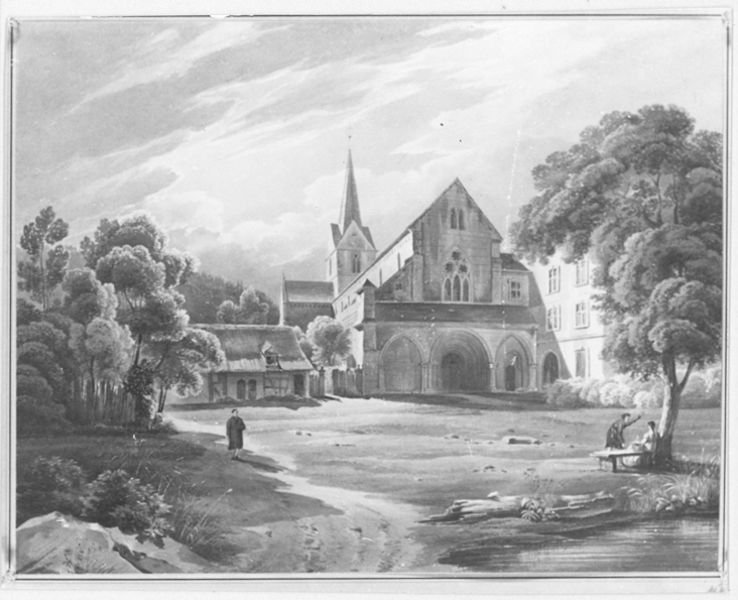
Titel: Ansicht des Klosters Tennenbach
Künstler: Carl Ludwig Frommel
Standort: Karlsruhe
Institution: Staatliche Kunsthalle Karlsruhe
Schlagwörter: baum, blätter, dunkel, felsen, gemälde, hand, himmel, mann, schatten, wasser, weiß, wolken, aquarell, bäume, fluss, frauen, kirchturm, landschaft, menschen, see, sitzen, stadt, teich, ufer, damen, fenster, frankreich, frau, geste, grau, hell, hintergrund, holz, licht, männer, schwarz, straße, säule, säulen, tisch, tür, zeichnung, dach, dame, gebäude, gras, haus, park, rasen, schloss, tier, weg, wiese, wolke, zaun, gespräch, architektur, arm, mensch, rahmen, spitze, stein, steine, tod, tot, ast, bach, baumstamm, erde, feld, gräser, halme, häuser, natur, spiegelung, stamm, wind, busch, büsche, gebüsch, gehen, hütte, kirche, pfad, sonne, land, figur, mantel, klassizismus, paar, person, pflanze, pflanzen, england, gotik, wald, turm, weiher, garten, helldunkel, deutschland, sommer, ruhe, liegen, bogen, fassade, man, ort, türen, schule, fels, dorf, dächer, mauer, grafik, graphik, idylle, pause, rast, platz, bank, figuren, rundbogen, strom, staffage, farn, liegend, zeigen, grashalme, tor, impression, anbau, fotografie, bögen, eingang, berlin, burg, scheune, strohdach, kloster, tumr, münchen, torbogen, spaziergang, druck, schraffur, radierung, stich, schwarzweiß, streit, arkaden, hauptschiff, kathedrale, langhaus, portal, liebespaar, pfarrer, baumgruppe, portale, gotisch, querhaus, rosette, spitzbogen, spitzbögen, has, romantisch, tümpel, wanderer, rundbögen, priester, romanik, bauernhaus, stall, mönch, fachwerk, fachwerkhaus, gehöft, predigt, eiche, spaziergänger, wien, gothik, sitzbank, gothisch, sakral, baäume, sakralbau, heile welt, fesnter, basilika, maßwerk, tympanon, kriche, pultdach, romanisch, vorplatz, vorhalle, vierungsturm, eingangsportal, parl, wies, geäbude, trum, nebenbau, gebäuder, itzen, kirchplatz, kirchenportal, kirchentür, totholz, stahlstich, perk, stufenportal, ländliche szene, tirm, heimelich, 19. jahrhundert, 18. jahrhundert, gutik, wanderetr, kirchtumspitze, gartten, himmelhell, oldruck, doberan, zeichnung silberstift